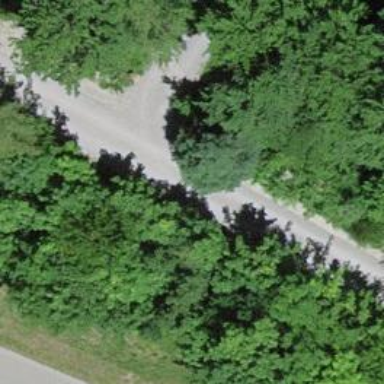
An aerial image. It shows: Unclassified road with fine gravel surface.